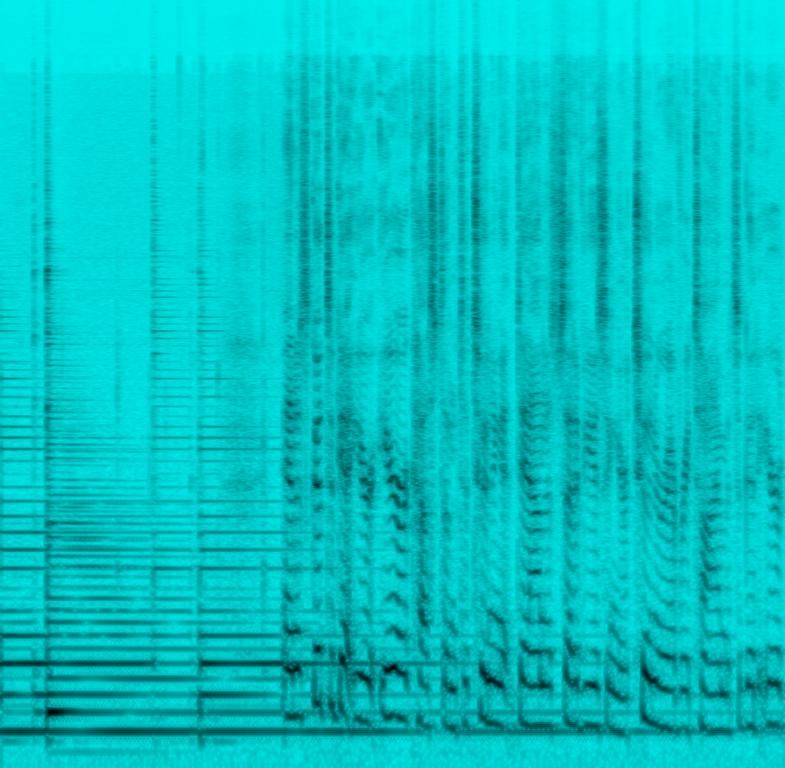
This is a tutorial video recording on how to tune an acoustic guitar to drop D tuning. There is a female voice speaking in an instructive manner as she is plucking the chords and tuning the acoustic guitar.